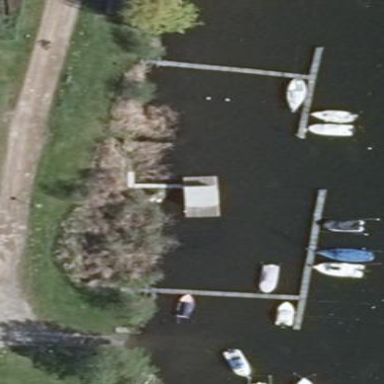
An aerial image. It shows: Man-made pier.